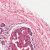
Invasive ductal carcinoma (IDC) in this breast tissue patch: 0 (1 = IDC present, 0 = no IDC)